Field crop: tomato
Growth stage: 2
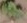
Species: solanum